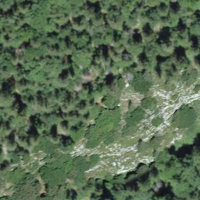
EUNIS habitat code: 44
Species observed at this site:
Troglodytes troglodytes